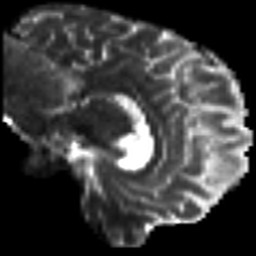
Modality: T2w
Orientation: sagittal
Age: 47
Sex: male
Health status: ill
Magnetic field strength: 3 T
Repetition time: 9 s
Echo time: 0.093 s